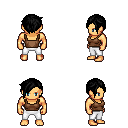
a pixel art fantasy rpg character, male body template, human, tanned skin, brown pirate shirt, white pants, black pixie cut hairstyle, four views (front, back, left, right), 2x2 character sprite sheet, small pixel art, hard edges, no anti-aliasing